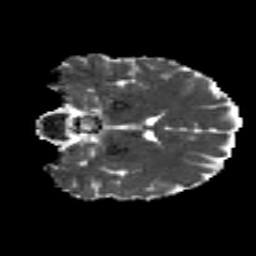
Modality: MD
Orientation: coronal
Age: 25
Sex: male
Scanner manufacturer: siemens
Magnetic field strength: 3 T
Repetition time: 8.8 s
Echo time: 0.085 s